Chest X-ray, PA view. Patient: 35 years old, sex M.
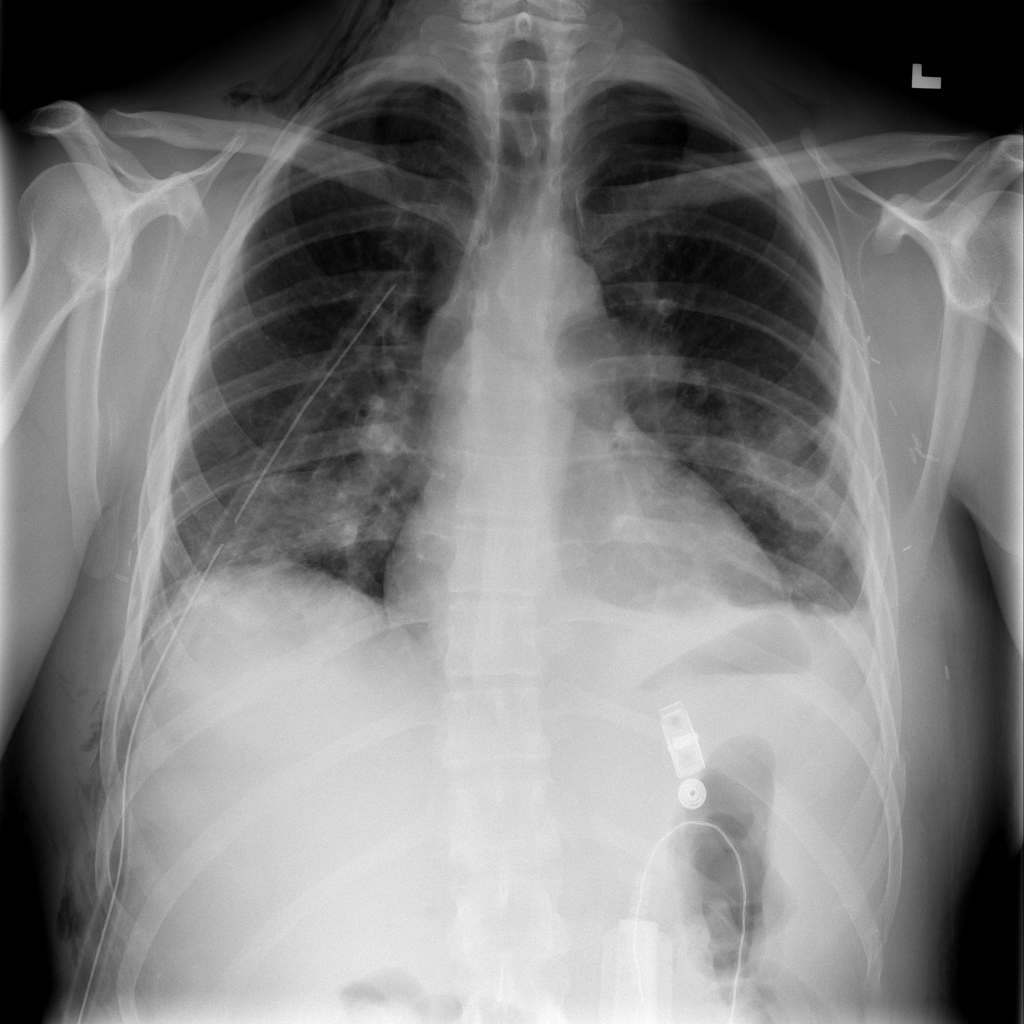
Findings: Effusion, Nodule